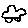
Label: car